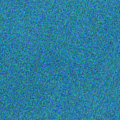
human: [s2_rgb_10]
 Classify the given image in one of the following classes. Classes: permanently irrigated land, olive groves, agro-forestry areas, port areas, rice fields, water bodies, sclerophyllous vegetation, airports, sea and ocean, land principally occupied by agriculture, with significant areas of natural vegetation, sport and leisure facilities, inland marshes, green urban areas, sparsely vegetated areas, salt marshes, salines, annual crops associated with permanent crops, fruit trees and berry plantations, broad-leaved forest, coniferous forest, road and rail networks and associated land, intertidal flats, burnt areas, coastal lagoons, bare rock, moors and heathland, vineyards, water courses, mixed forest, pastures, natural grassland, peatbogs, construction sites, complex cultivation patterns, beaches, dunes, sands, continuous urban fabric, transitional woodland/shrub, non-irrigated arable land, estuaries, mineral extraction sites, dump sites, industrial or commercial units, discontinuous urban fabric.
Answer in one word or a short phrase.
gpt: sea and ocean